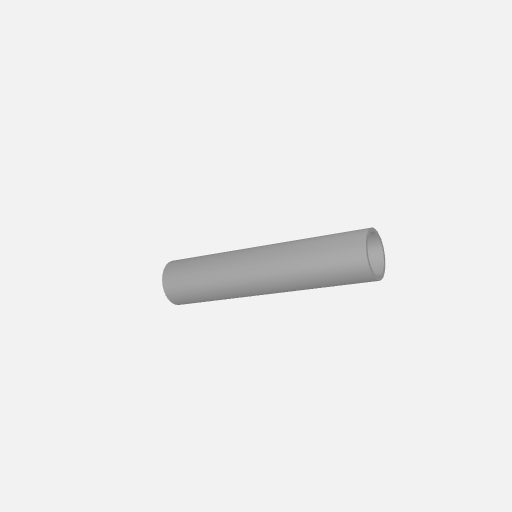
Part: AluminumTube27ID32OD150